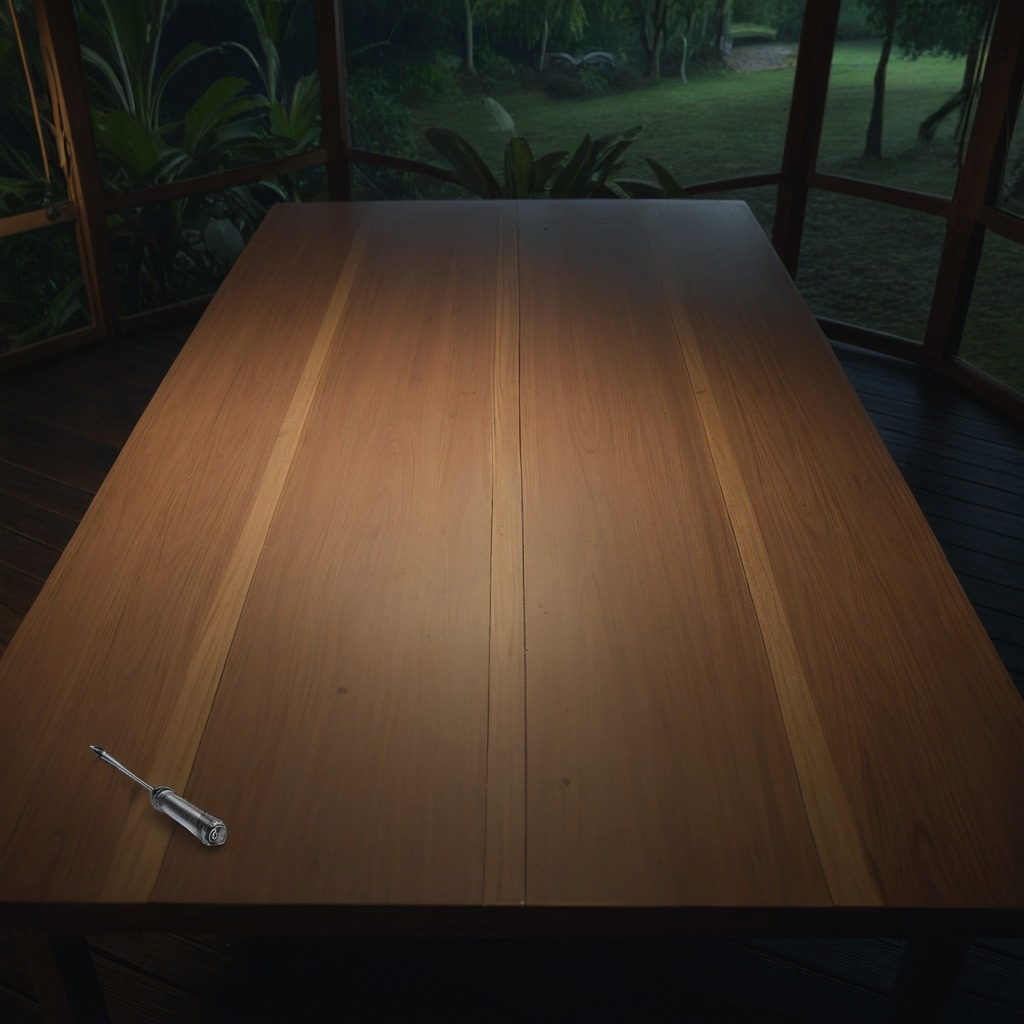
A screwdriver is lying on the wooden table inside a jungle field workshop tent at night dim ambient light soft shadows worn but